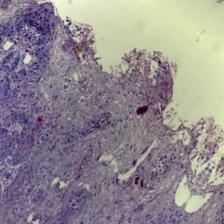
Diagnosis: OSCC